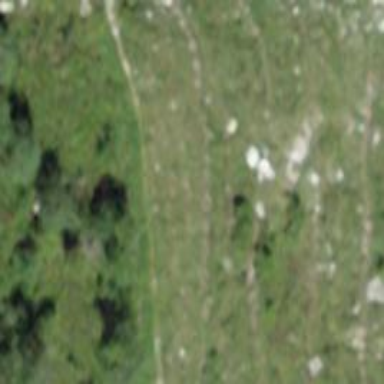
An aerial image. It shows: Path.